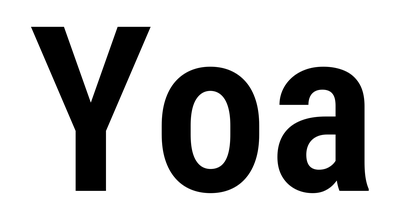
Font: Roboto_Condensed_SemiBold